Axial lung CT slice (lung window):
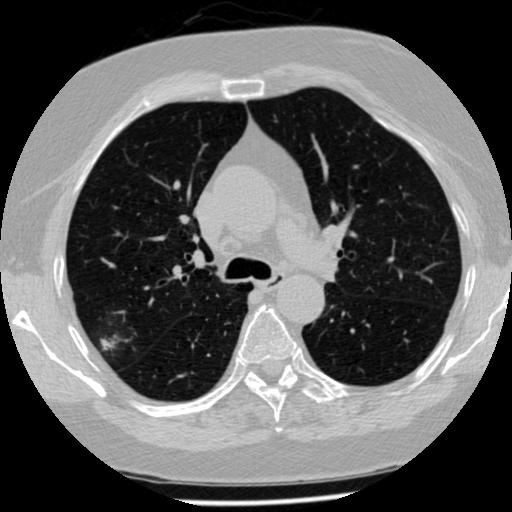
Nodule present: yes
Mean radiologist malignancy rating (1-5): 3.5